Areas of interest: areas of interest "Business office"
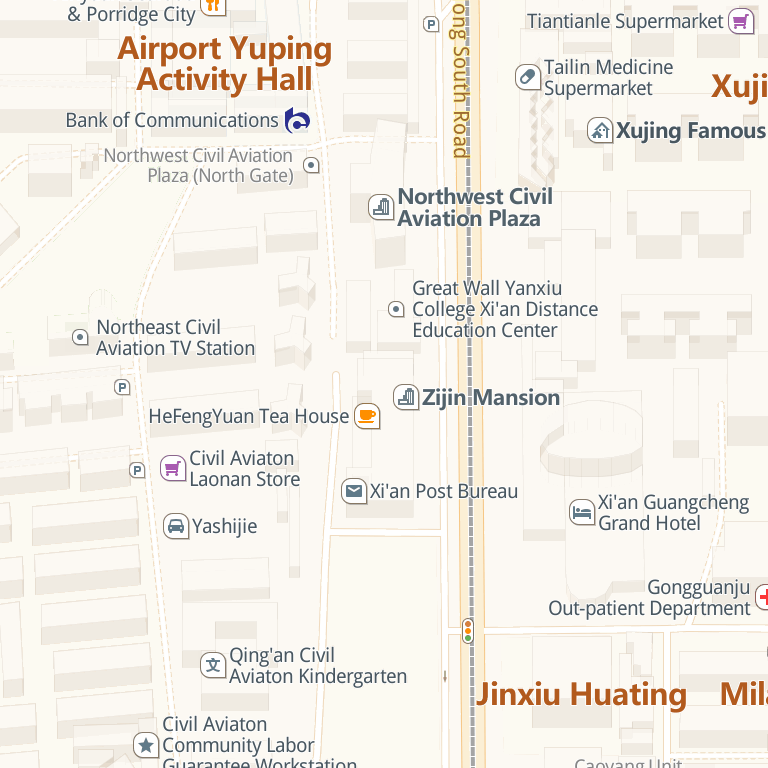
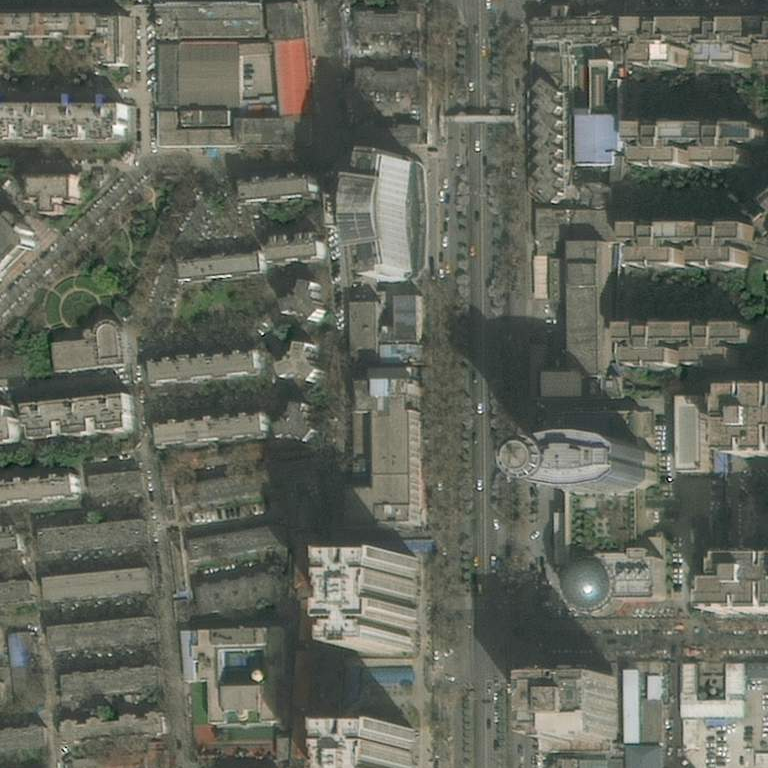